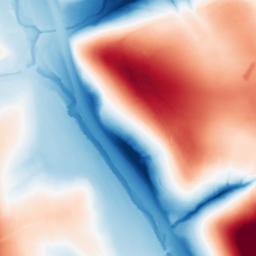
Category: classical
Decomposition family: gaussian_anisotropic
Decomposition parameters: sigma_x: 50
sigma_y: 50
Upsampling method: quadratic
Upsampling parameters: scale: 8
Upsampling scale: 8